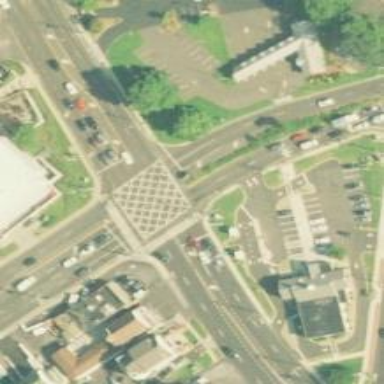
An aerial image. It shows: Marked road crossing.